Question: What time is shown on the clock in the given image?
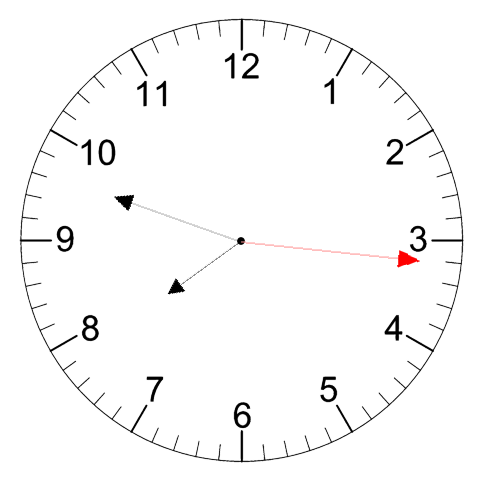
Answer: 07:48:16